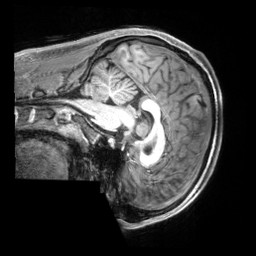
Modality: T1w
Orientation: sagittal
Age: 25
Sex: male
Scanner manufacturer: siemens
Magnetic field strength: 3 T
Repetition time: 2.3 s
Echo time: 0.00229 s